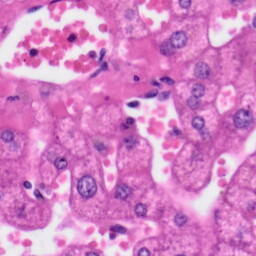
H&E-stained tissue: Liver